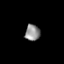
Tissue: prostate
Cell type: T cells
Senescence score: 0.3224
Nuclear area (px): 237
Mean DAPI intensity: 142.747